Question: I have a problem for ActiveStorage
the case is I have a model named 'Setting::Profile' and name of 'Admin' table and attachment ':avatar'
for uploading process succeed, but when to get the picture can not be found because at table 'active_storage_attachments' in attribute 'record_type' stored with name 'Setting::Profile', supposed with name 'Admin'
How to add a line to prepare for the 'record_type' attribute?
Thanks
This my demo: <URL>

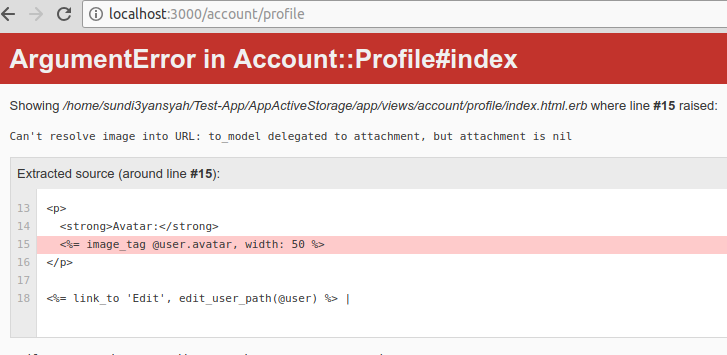
Answer: I found this problem (try in console).
If you set 'profile = Account::Profile.last' then call 'profile.avatar.attached?' it returns false. This is because the column 'record_type' in 'ActiveStorage::Attachment' is set to User.
So, you can not access the blob because 'profile.avatar.blob' returns the following query:
'''
SELECT "active_storage_attachments".* FROM "active_storage_attachments" WHERE "active_storage_attachments"."record_id" = ? AND "active_storage_attachments"."record_type" = ? AND "active_storage_attachments"."name" = ? LIMIT ? [["record_id", 1], ["record_type", "Account::Profile"], ["name", "avatar"], ["LIMIT", 1]]
'''
And the error: 'Module::DelegationError: blob delegated to attachment, but attachment is nil'
that I found is to define Account::Profile as follows:
'''
class Account::Profile < ApplicationRecord
self.table_name = "users"
# has_one_attached :avatar # remove this
def avatar
ActiveStorage::Attachment.where(name: :avatar, record_type: 'User', record_id: self.id).last
end
end
'''
This works for showing the image but has the problem that 'profile.avatar.class' is not <URL> but 'ActiveStorage::Attachment'.
So, you can not call for example '.attached?' method on it. You must use 'profile.avatar.present?' to check if the avatar is present.
is to define the instance method avatar in this way:
'''
def avatar
ActiveStorage::Attached::One.new('avatar', User.find(id), dependent: :purge_later)
end
'''
It is required to instantiate an object of 'ActiveStorage::Attached::One' but the record must be 'User' class (to match 'record_type'), that's why 'User.find(id)'.
Now all methods are available: 'profile.avatar.methods'.